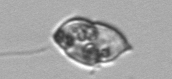
Label: Gyrodinium